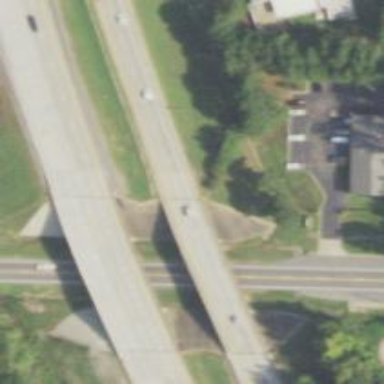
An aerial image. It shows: Beam-structured bridge on motorway.